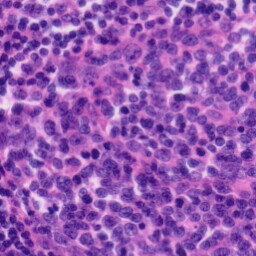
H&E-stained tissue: Tonsil